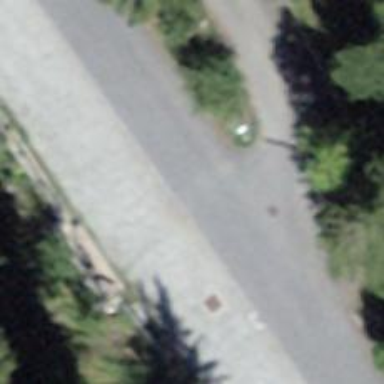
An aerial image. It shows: Tertiary road with asphalt surface.